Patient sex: M
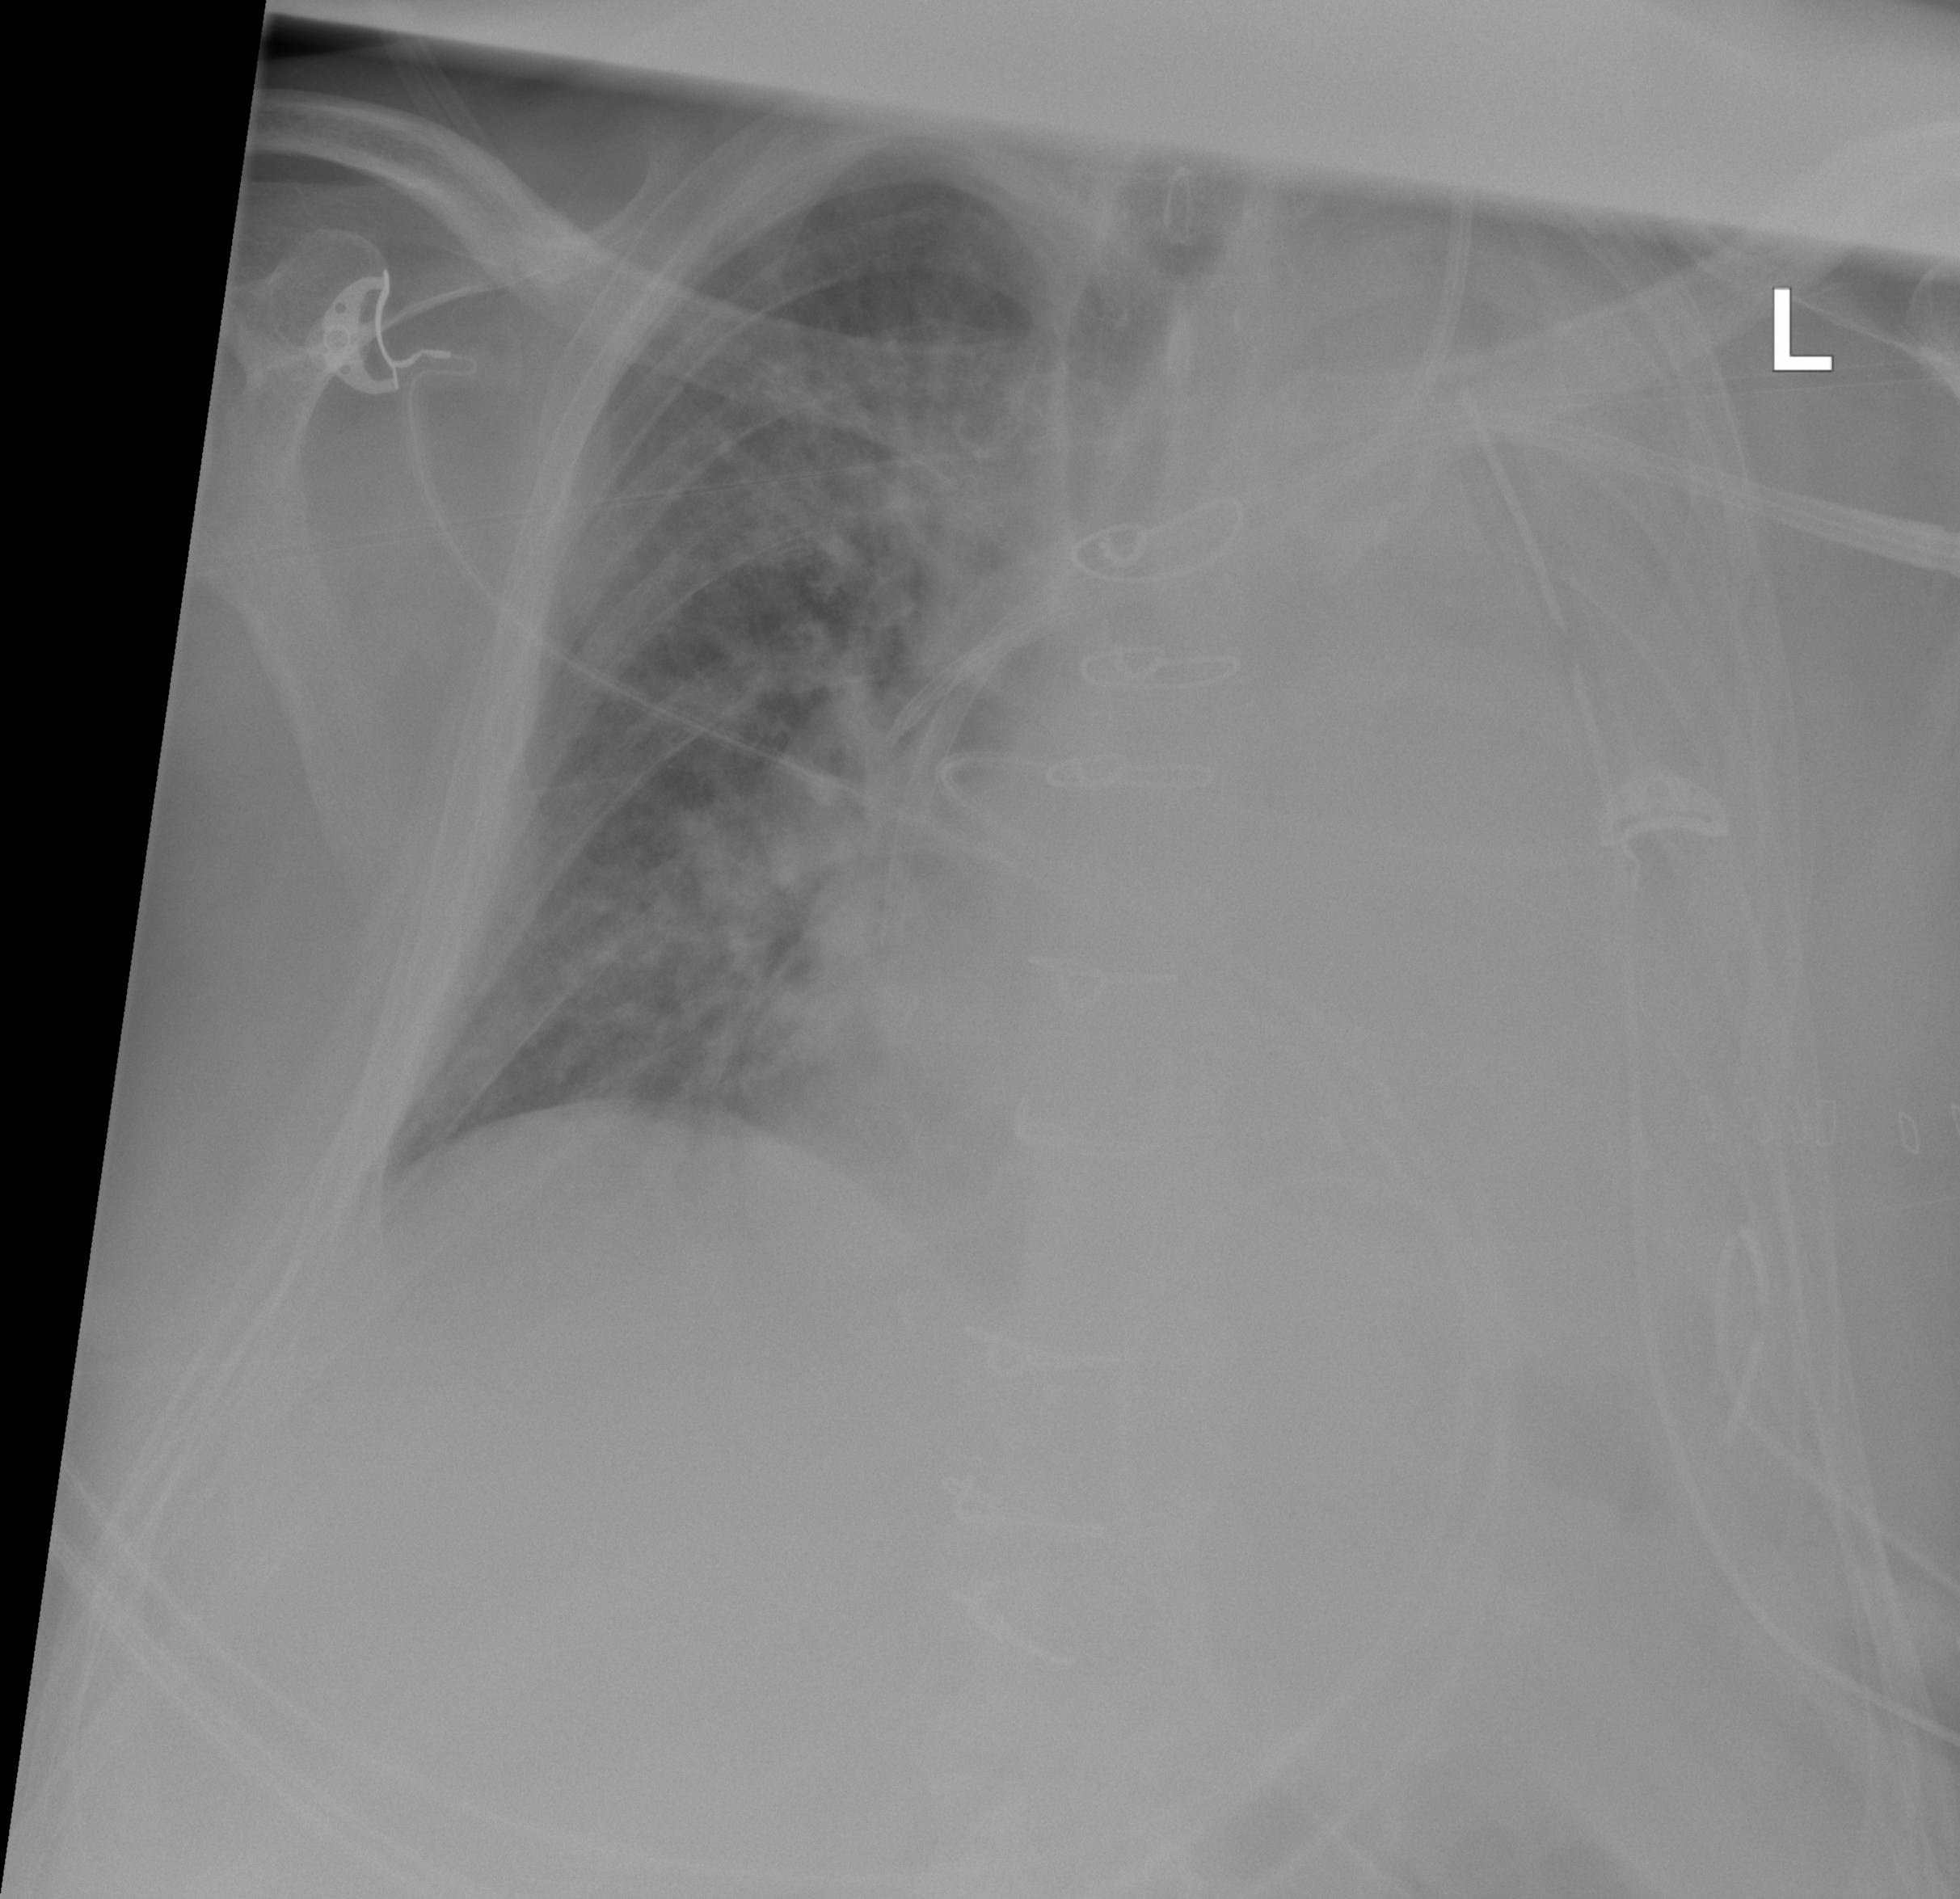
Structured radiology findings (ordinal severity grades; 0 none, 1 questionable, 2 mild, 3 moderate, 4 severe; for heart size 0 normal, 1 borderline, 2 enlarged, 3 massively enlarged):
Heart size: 2
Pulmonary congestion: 2
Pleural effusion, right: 0
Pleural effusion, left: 3
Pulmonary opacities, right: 0
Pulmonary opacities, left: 2
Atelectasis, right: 2
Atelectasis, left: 3